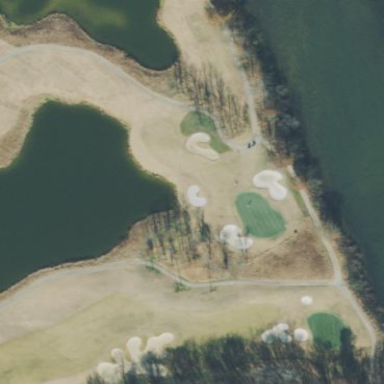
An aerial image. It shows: Golf fairway surrounded by grass.